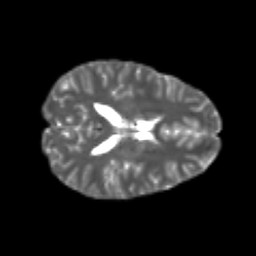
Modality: T2w
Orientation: axial
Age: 22
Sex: female
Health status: healthy
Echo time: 0.074 s